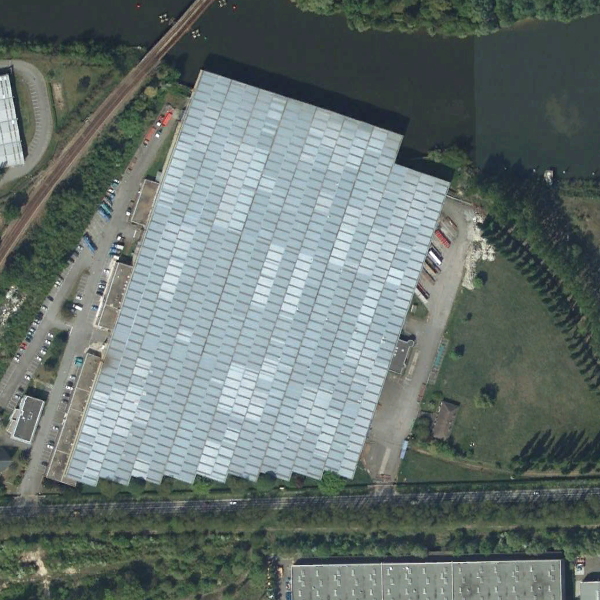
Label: Center